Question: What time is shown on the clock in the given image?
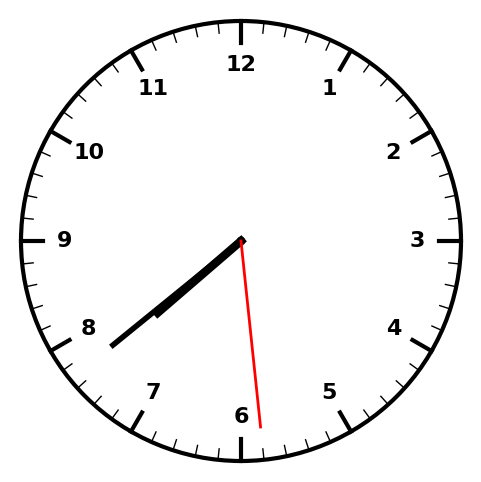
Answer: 07:38:29